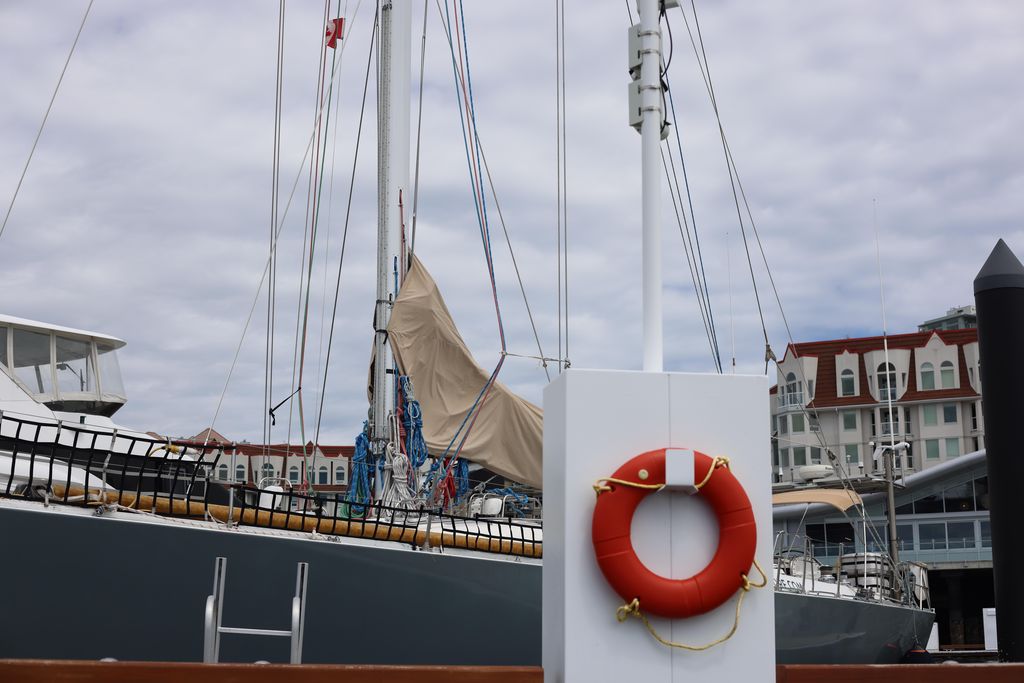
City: victoria